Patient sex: M
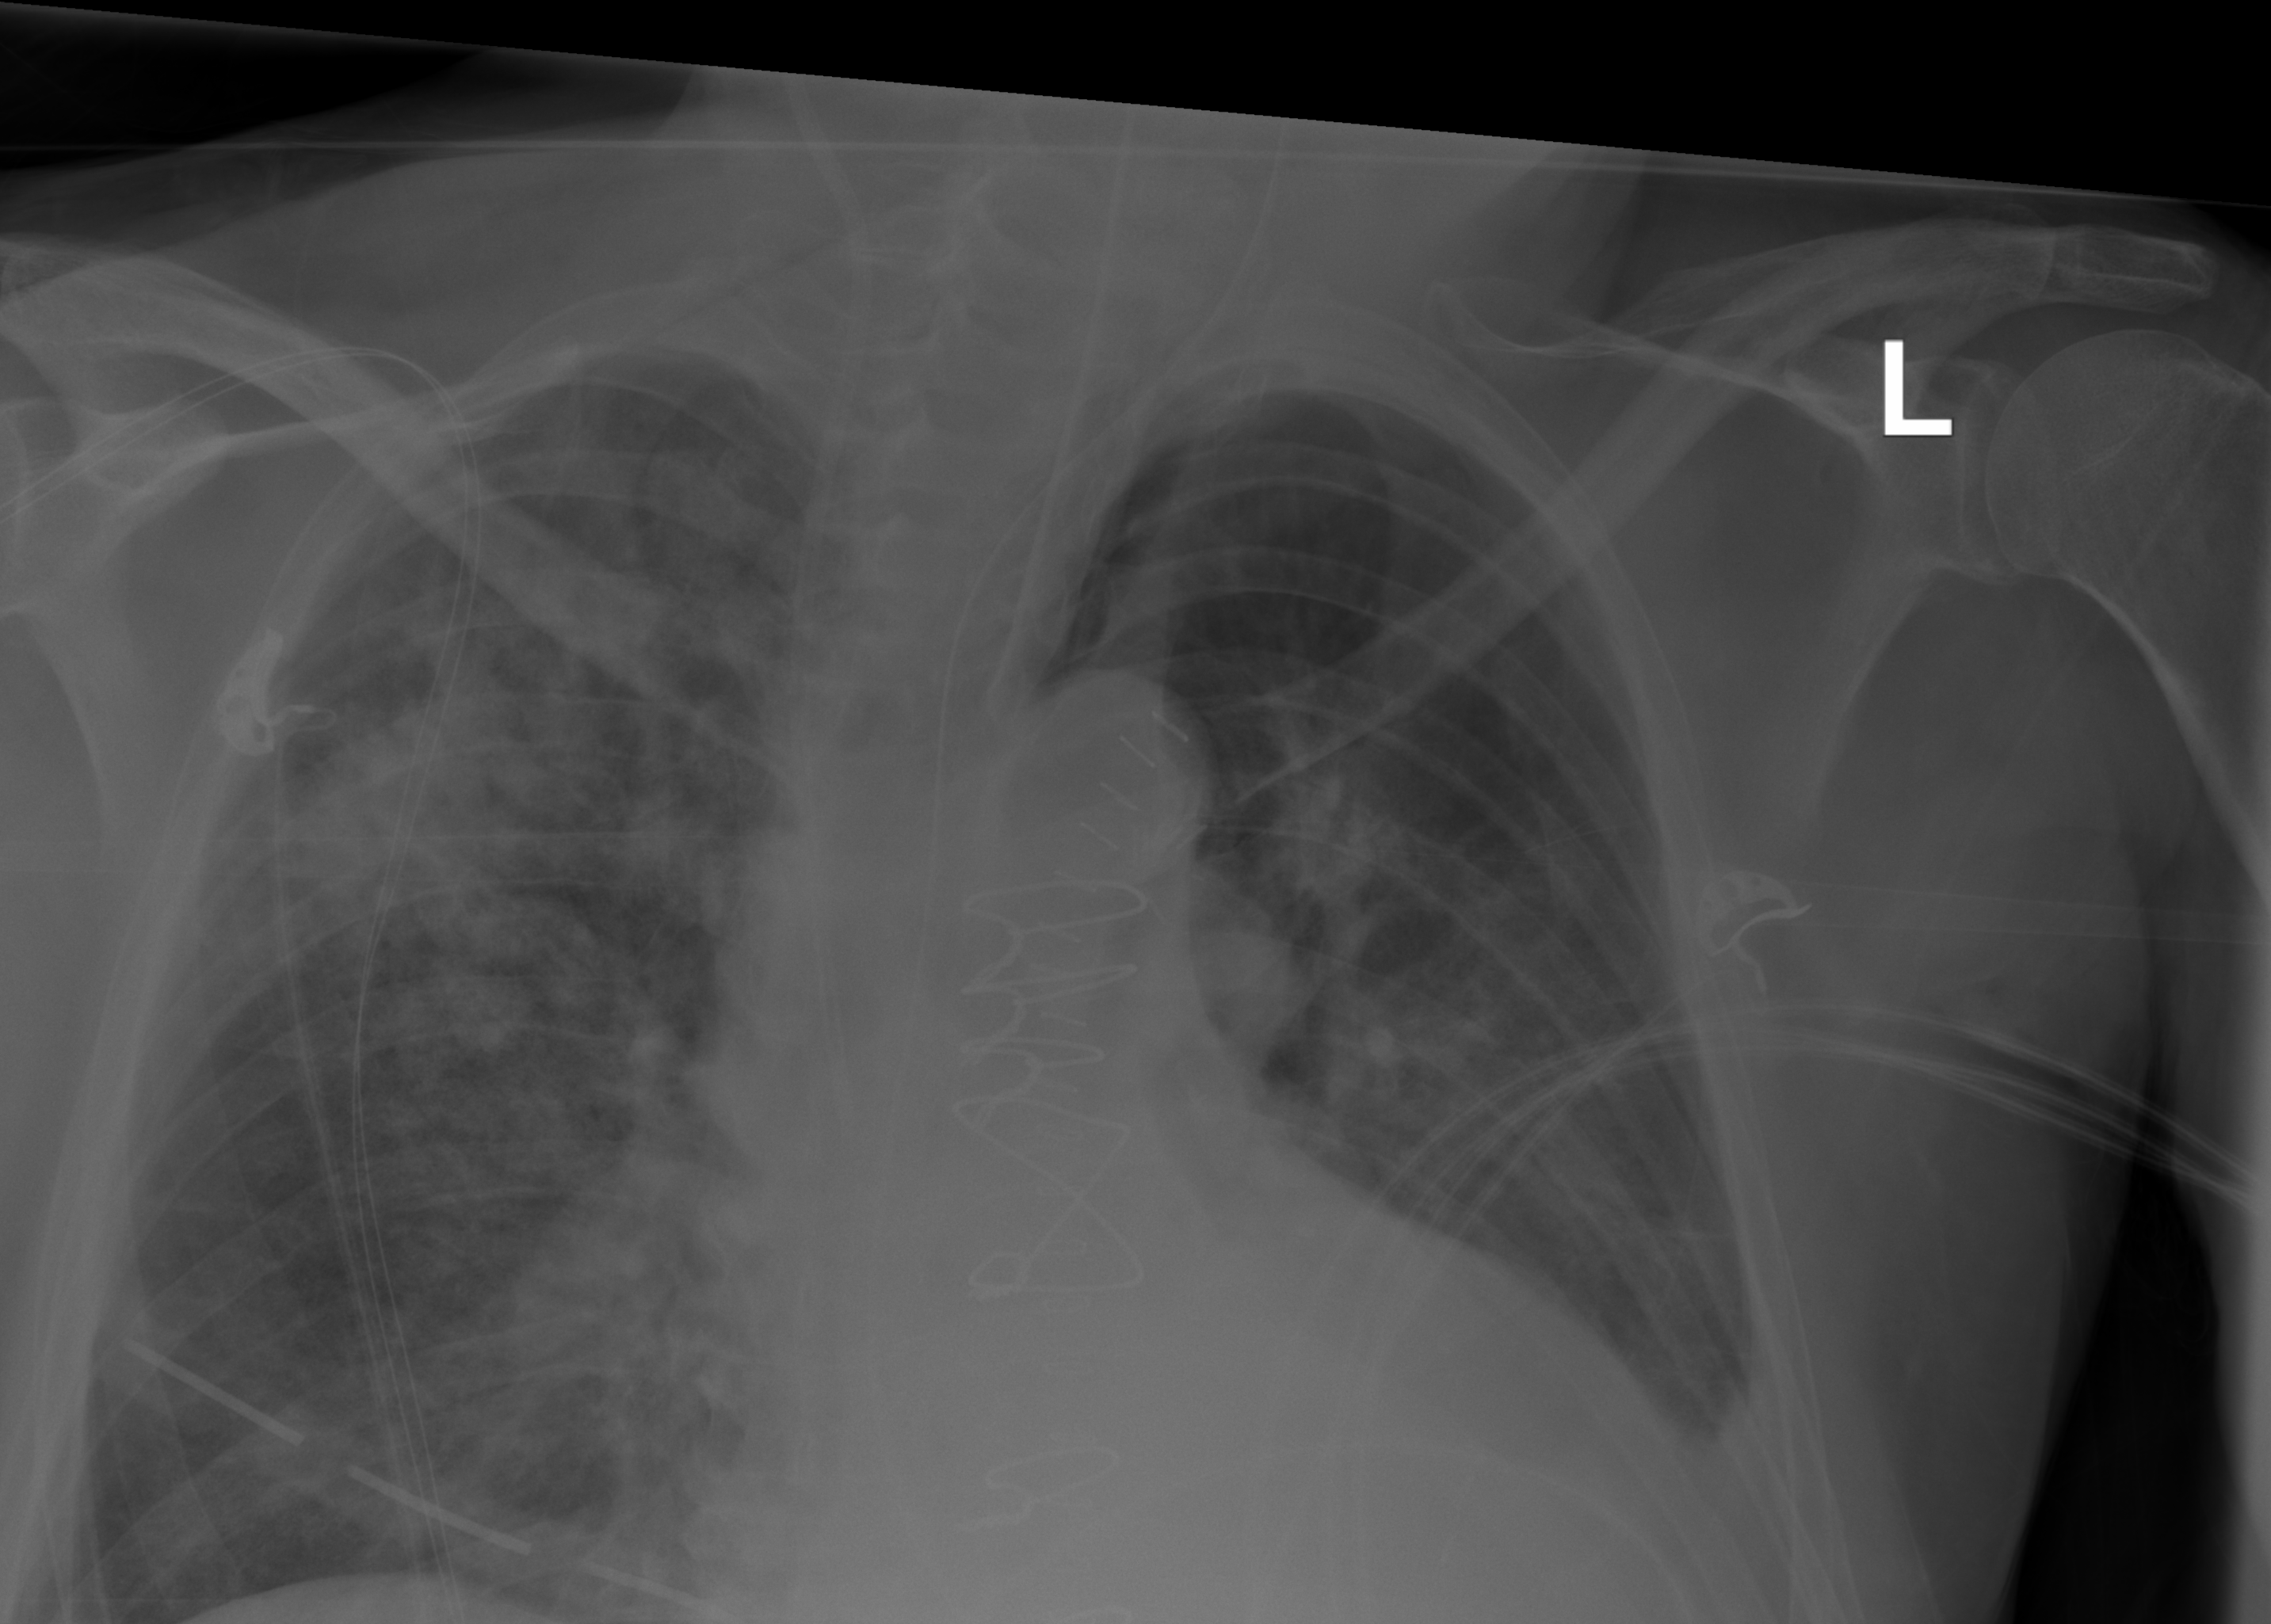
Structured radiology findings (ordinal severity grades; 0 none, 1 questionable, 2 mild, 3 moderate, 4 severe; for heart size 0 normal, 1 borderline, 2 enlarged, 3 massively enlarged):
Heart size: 2
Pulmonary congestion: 2
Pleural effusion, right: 0
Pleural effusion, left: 2
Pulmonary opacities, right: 3
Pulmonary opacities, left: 0
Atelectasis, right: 3
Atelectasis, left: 2